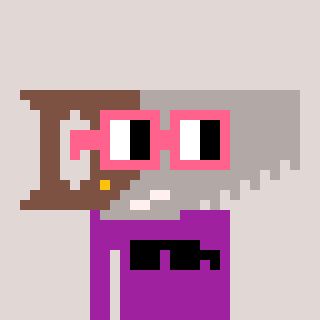
a pixel art character with square pink glasses, a saw-shaped head and a magenta-colored body on a warm background